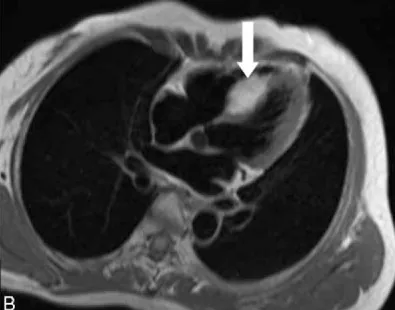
An echogenic RV mass is seen on transthoracic echocardiography. The horizontal, long-axis, T1-weighted black-blood image showing the mass adherent to IVS (arrow, B). IVS = interventricular septum; LA = left atrium; LV = left ventricle; RA = right atrium; RV = right ventricle.
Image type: radiology (mri)